Field crop: maize
Growth stage: 2
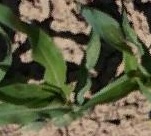
Species: maize